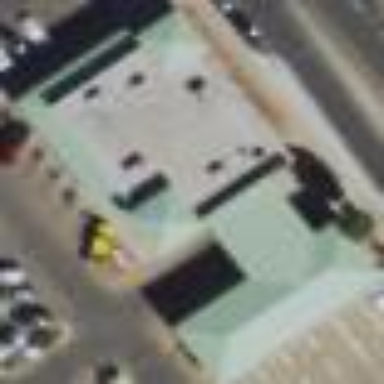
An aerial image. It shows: Bank building.